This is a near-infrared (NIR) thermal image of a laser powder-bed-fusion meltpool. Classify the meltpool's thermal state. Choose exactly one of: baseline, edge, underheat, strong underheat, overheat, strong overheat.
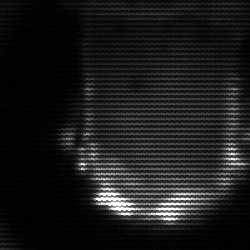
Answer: baseline